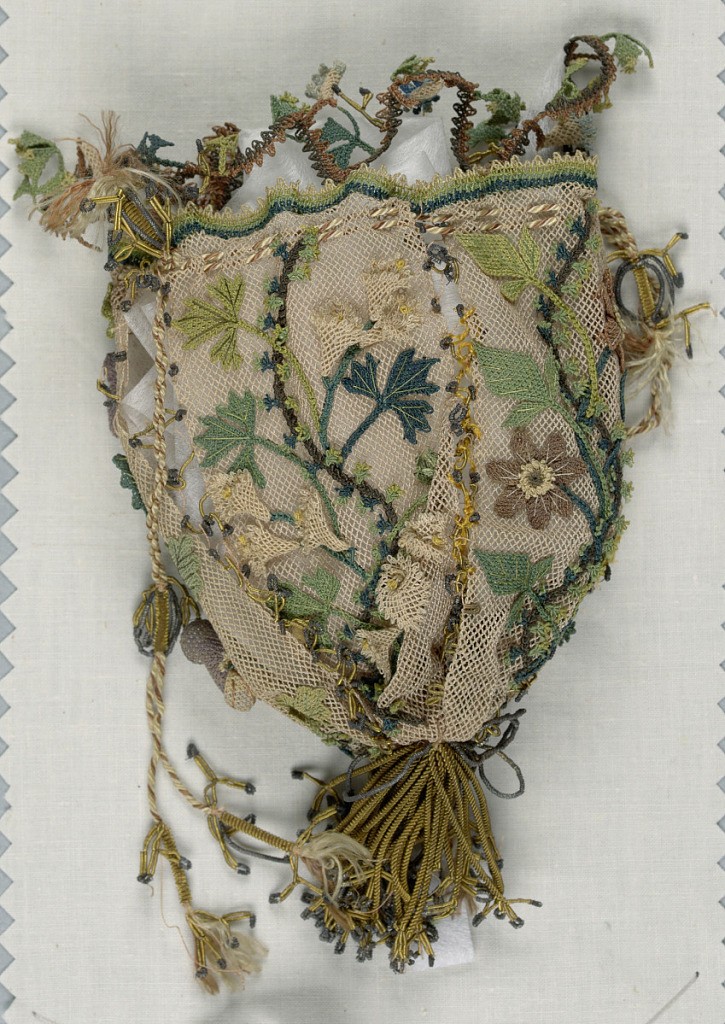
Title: Purse
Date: early 19th century
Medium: silk, metal Technique: needle knotting (bebilla)
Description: Small bag of cream silk net with elaborate applied design of flowers and leaves in lace stitches. Composed of four panels joined by loose stitches in silk and metal. Gold tassel at bottom, cords to close with gold tassels.